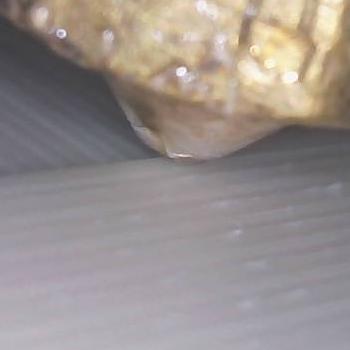
Flow rate: 112%